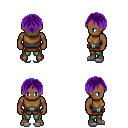
a pixel art fantasy rpg character, male body template, human, dark skin, leather chest armor, teal pants, purple parted hairstyle, white slippers, four views (front, back, left, right), 2x2 character sprite sheet, small pixel art, hard edges, no anti-aliasing